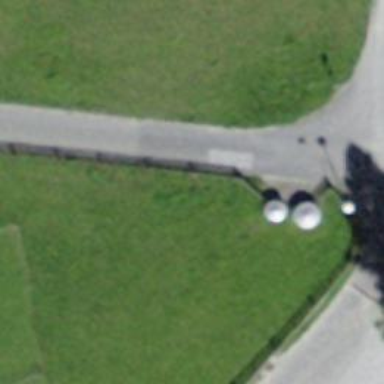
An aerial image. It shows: Recycling container for recycling.